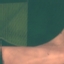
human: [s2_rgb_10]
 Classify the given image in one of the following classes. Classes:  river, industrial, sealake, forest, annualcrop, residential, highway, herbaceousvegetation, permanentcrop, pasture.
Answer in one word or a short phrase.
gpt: AnnualCrop